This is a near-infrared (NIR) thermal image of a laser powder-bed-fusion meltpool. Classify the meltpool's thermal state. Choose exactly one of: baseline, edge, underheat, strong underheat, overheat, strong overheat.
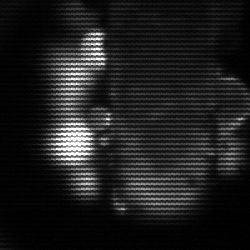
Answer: strong underheat